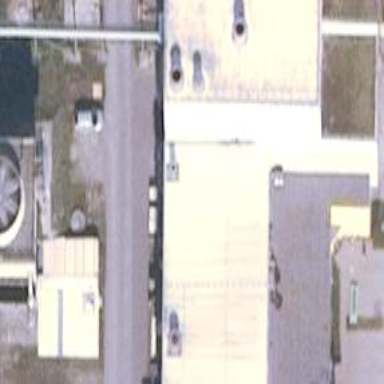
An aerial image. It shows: Industrial building.